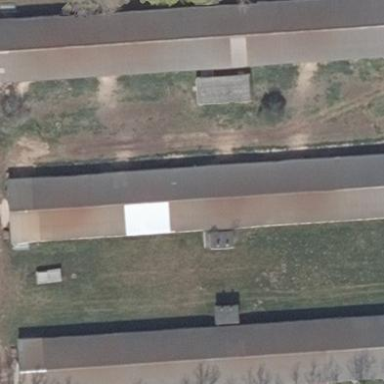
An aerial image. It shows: Gabled farm auxiliary building with grey roof. The roof is oriented along the structure.